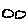
Label: cloud